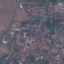
Land use / land cover: Residential